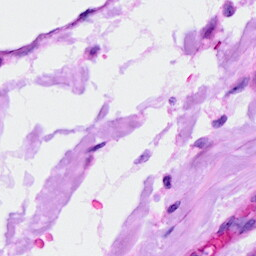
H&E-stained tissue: Ovarian